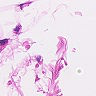
Metastatic tissue present: no